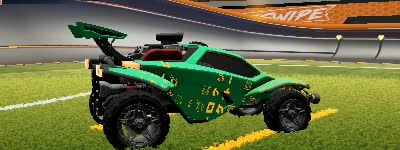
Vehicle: octane